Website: lowes
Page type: billing-address
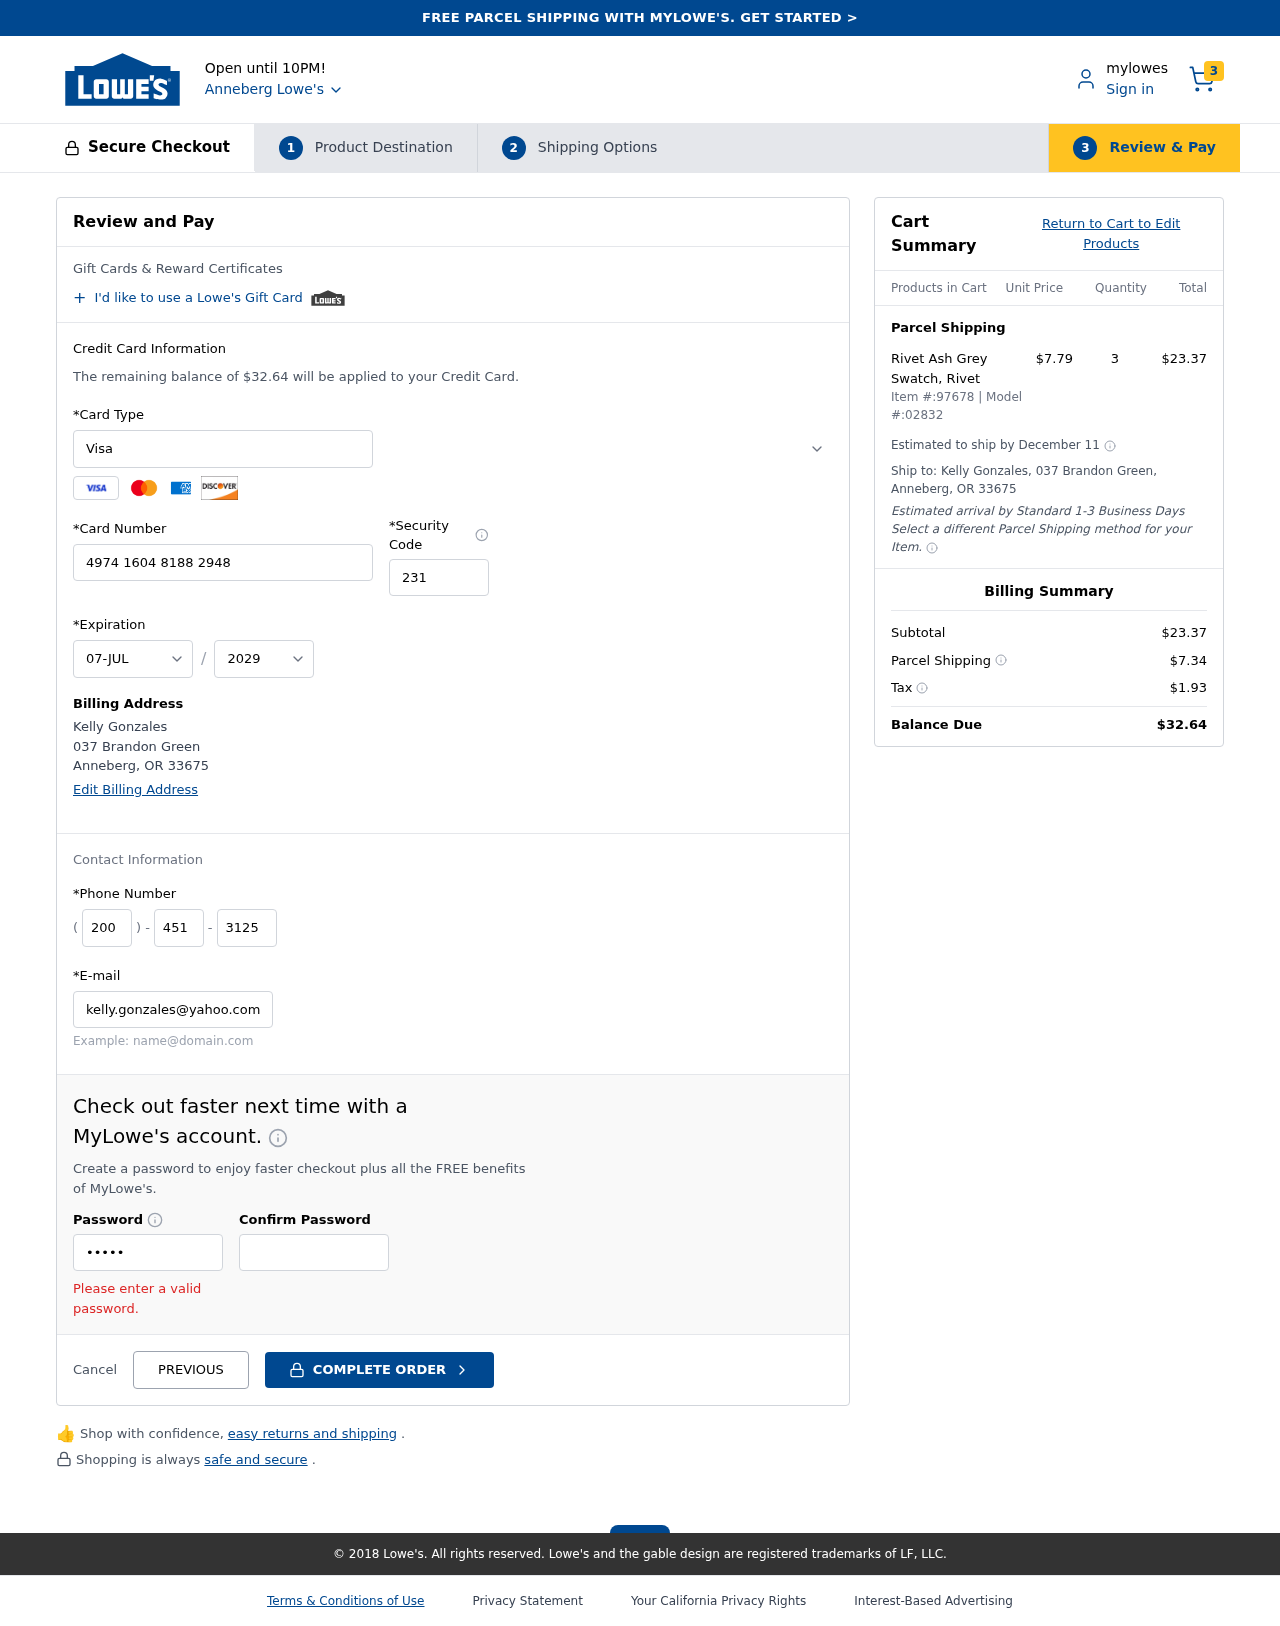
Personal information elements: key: PII_CARD_CVV
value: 231
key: PII_CARD_EXPIRY_MONTH
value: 07
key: PII_CARD_EXPIRY_YEAR
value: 29
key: PII_CARD_NUMBER
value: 4974 1604 8188 2948
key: PII_CARD_TYPE
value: Visa
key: PII_CITY
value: Anneberg
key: PII_CITY_STATE_ZIP
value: Anneberg, OR 33675
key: PII_EMAIL
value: kelly.gonzales@yahoo.com
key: PII_FULLNAME
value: Kelly Gonzales
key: PII_PHONE_AREA
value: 200
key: PII_PHONE_PREFIX
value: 451
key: PII_PHONE_SUFFIX
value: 3125
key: PII_STREET
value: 037 Brandon Green
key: PII_FULLNAME2
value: Kelly Gonzales
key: PII_STATE_ABBR
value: OR
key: PII_POSTCODE
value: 33675
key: PII_POSTCODE_FULL
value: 33675
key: PII_CITY_STATE
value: Anneberg, OR
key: PII_STATE_ABBR2
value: OR
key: PII_POSTCODE_NUMERIC
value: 33675
Product elements: key: PRODUCT1_NAME
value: Rivet Ash Grey Swatch, Rivet
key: PRODUCT1_PRICE
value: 7.79
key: PRODUCT1_QUANTITY
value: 3
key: PRODUCT_ITEM_NUMBER
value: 97678
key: PRODUCT_MODEL_NUMBER
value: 02832
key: PRODUCT1_LINE_TOTAL
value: $23.37
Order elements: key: ORDER_NUM_ITEMS
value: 3
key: ORDER_TOTAL
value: $32.64
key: ORDER_SHIPPING_DATE
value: December 11
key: ORDER_SUBTOTAL
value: $23.37
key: ORDER_SHIPPING_COST
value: $7.34
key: ORDER_TAX
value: $1.93